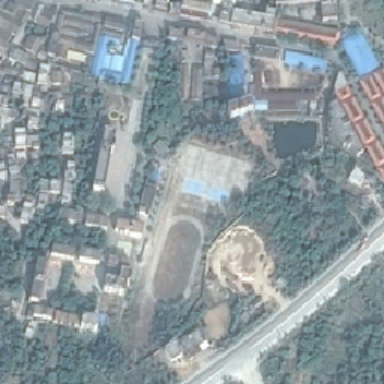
There are buildings trees roads and grasslands .